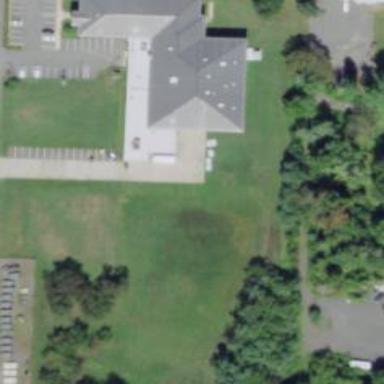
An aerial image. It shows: Building.